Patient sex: M
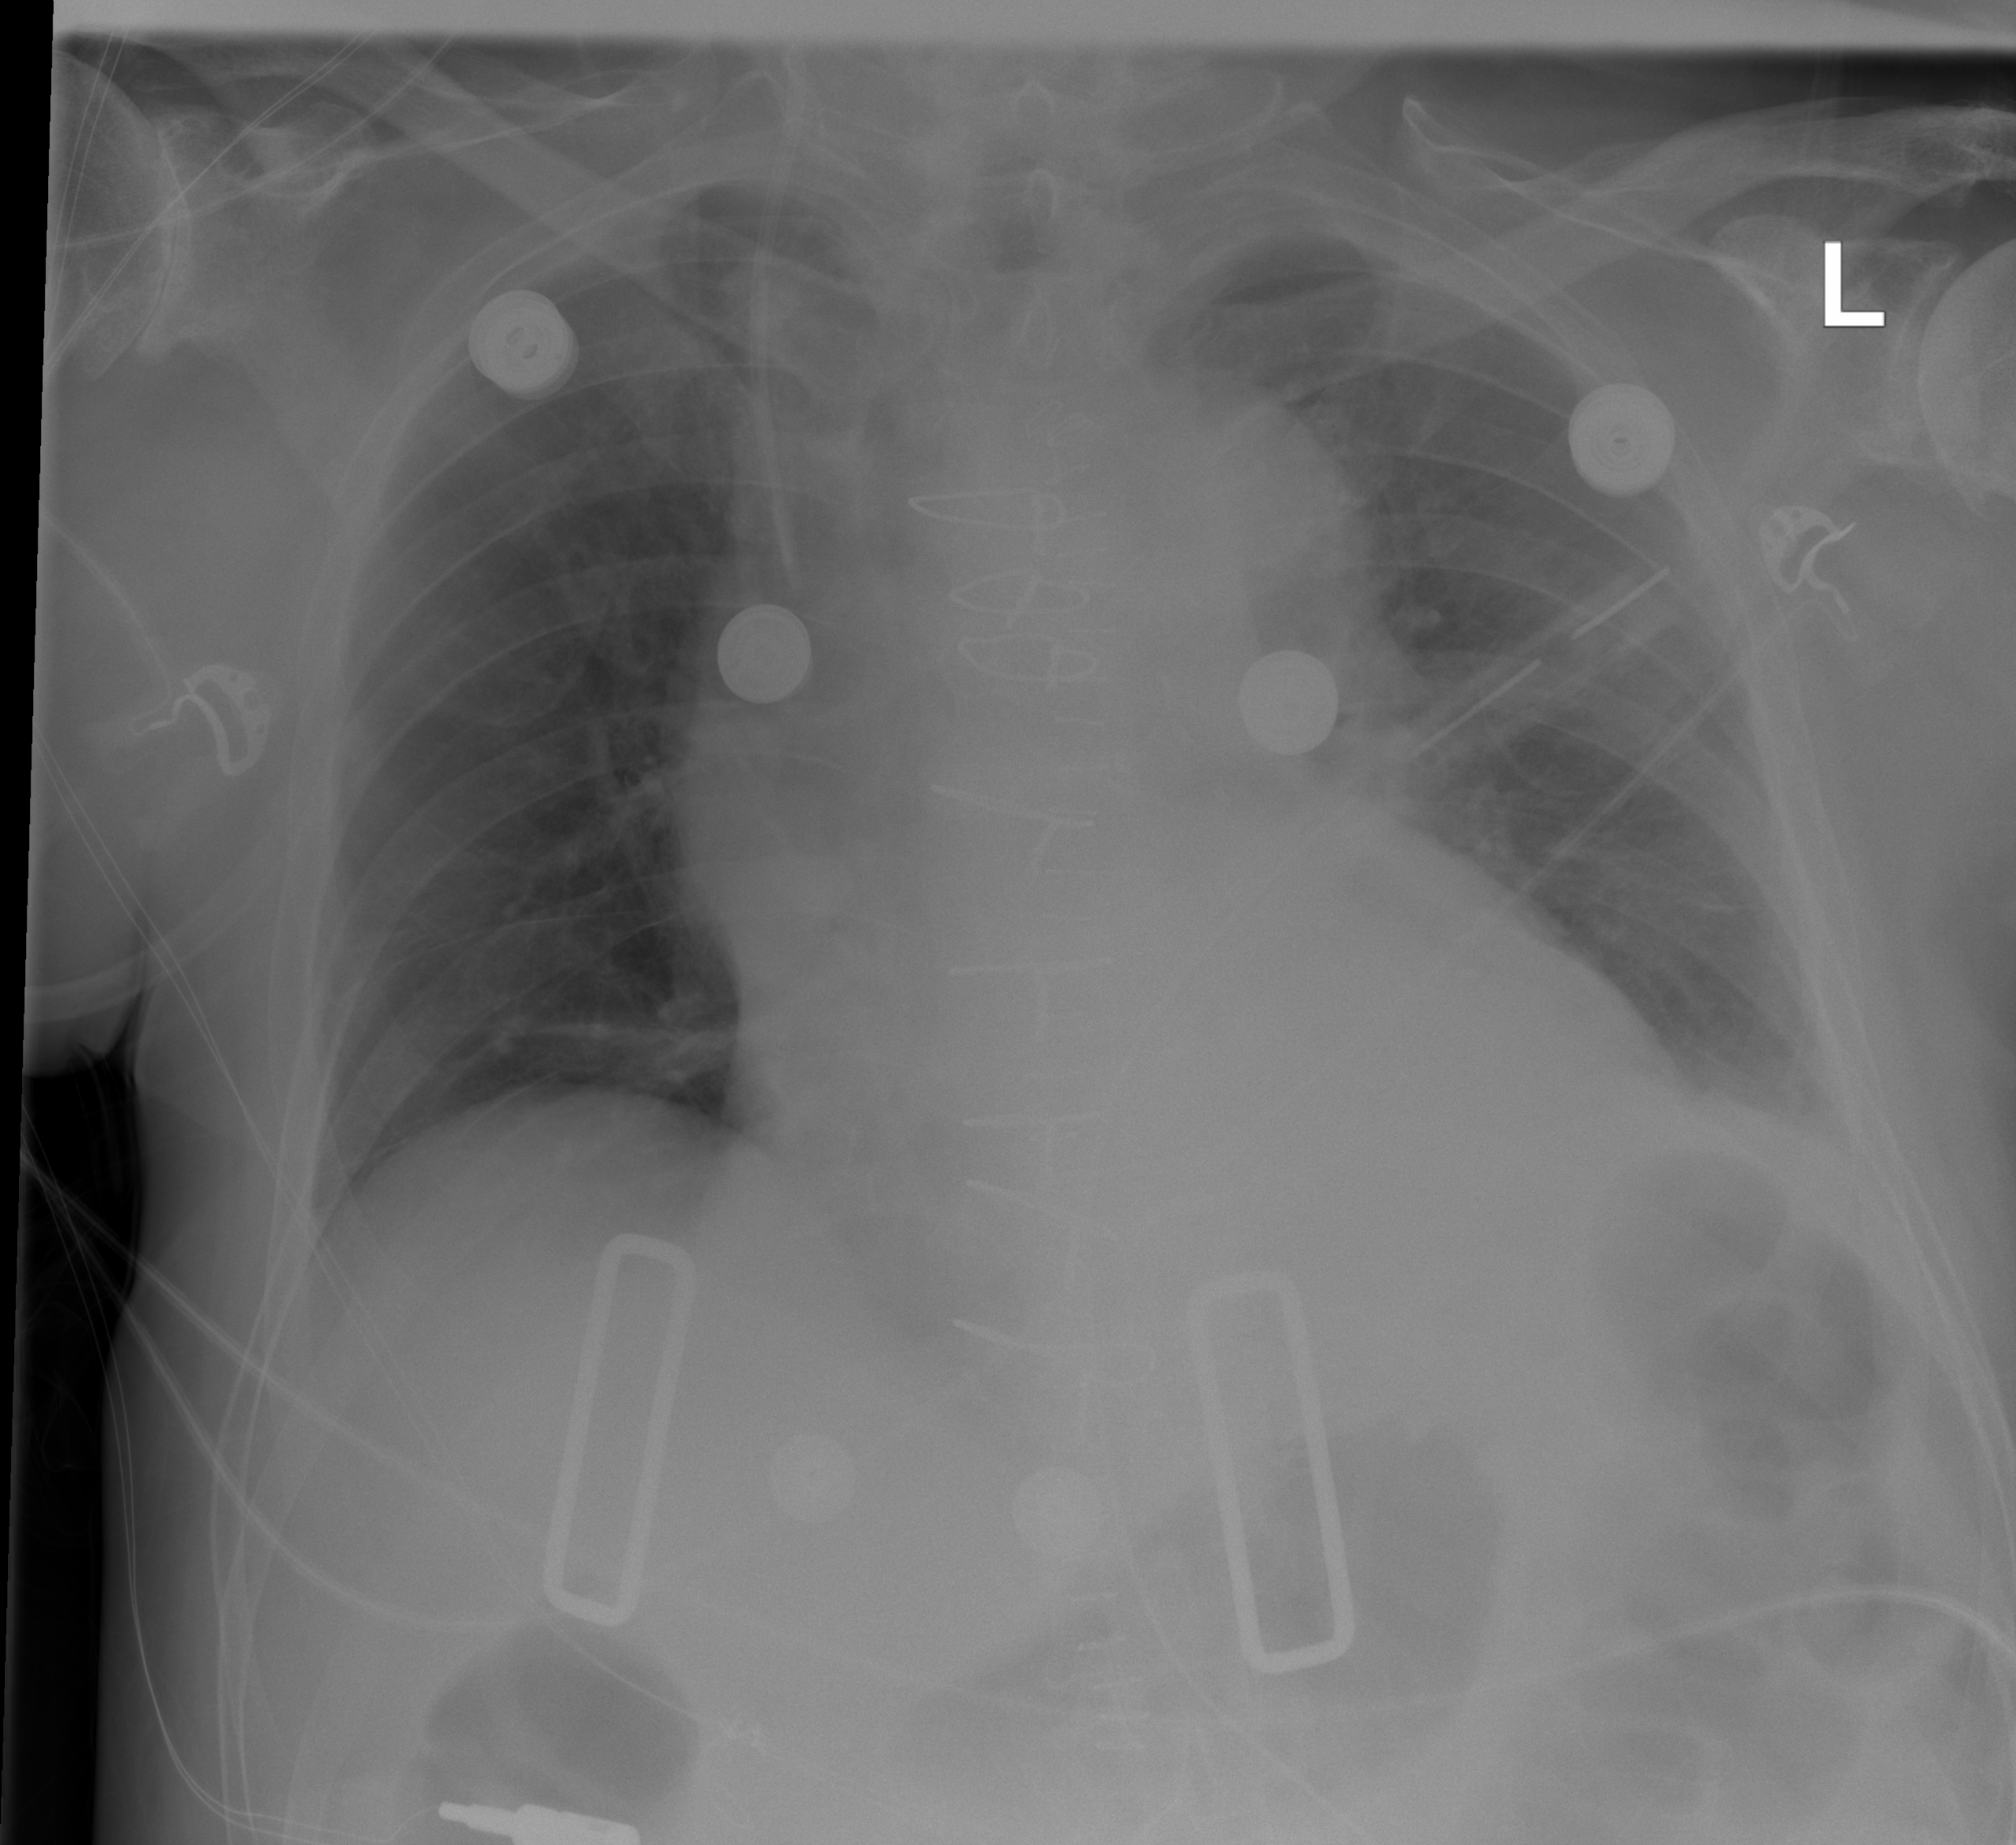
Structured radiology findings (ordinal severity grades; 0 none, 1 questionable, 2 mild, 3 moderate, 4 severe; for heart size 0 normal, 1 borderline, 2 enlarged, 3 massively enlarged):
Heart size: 2
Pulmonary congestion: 0
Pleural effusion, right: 0
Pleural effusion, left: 2
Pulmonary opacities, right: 0
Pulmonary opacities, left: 0
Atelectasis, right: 0
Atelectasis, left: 2